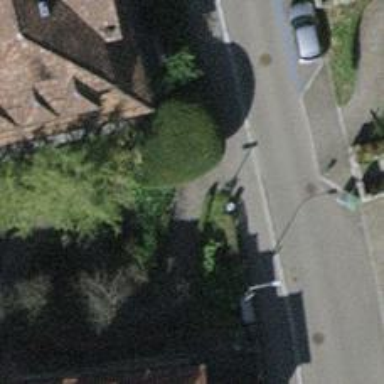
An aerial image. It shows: Footway with sett surface.